六年级 · 组合数学
 ( ) 幅图表示 $\frac{2}{5} \times \frac{3}{4}$ 的积。

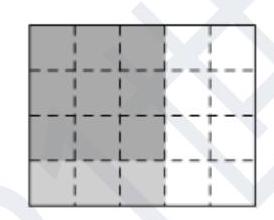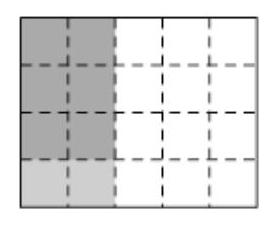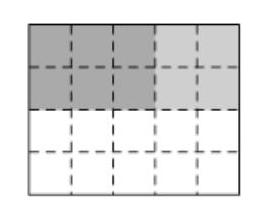
A.

B.

C.

答案: B